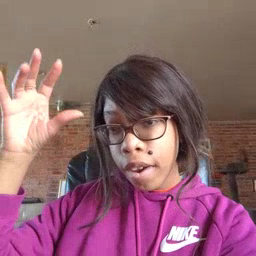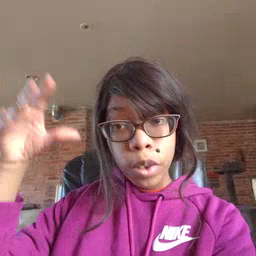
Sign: rain